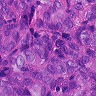
Metastatic tissue present: yes